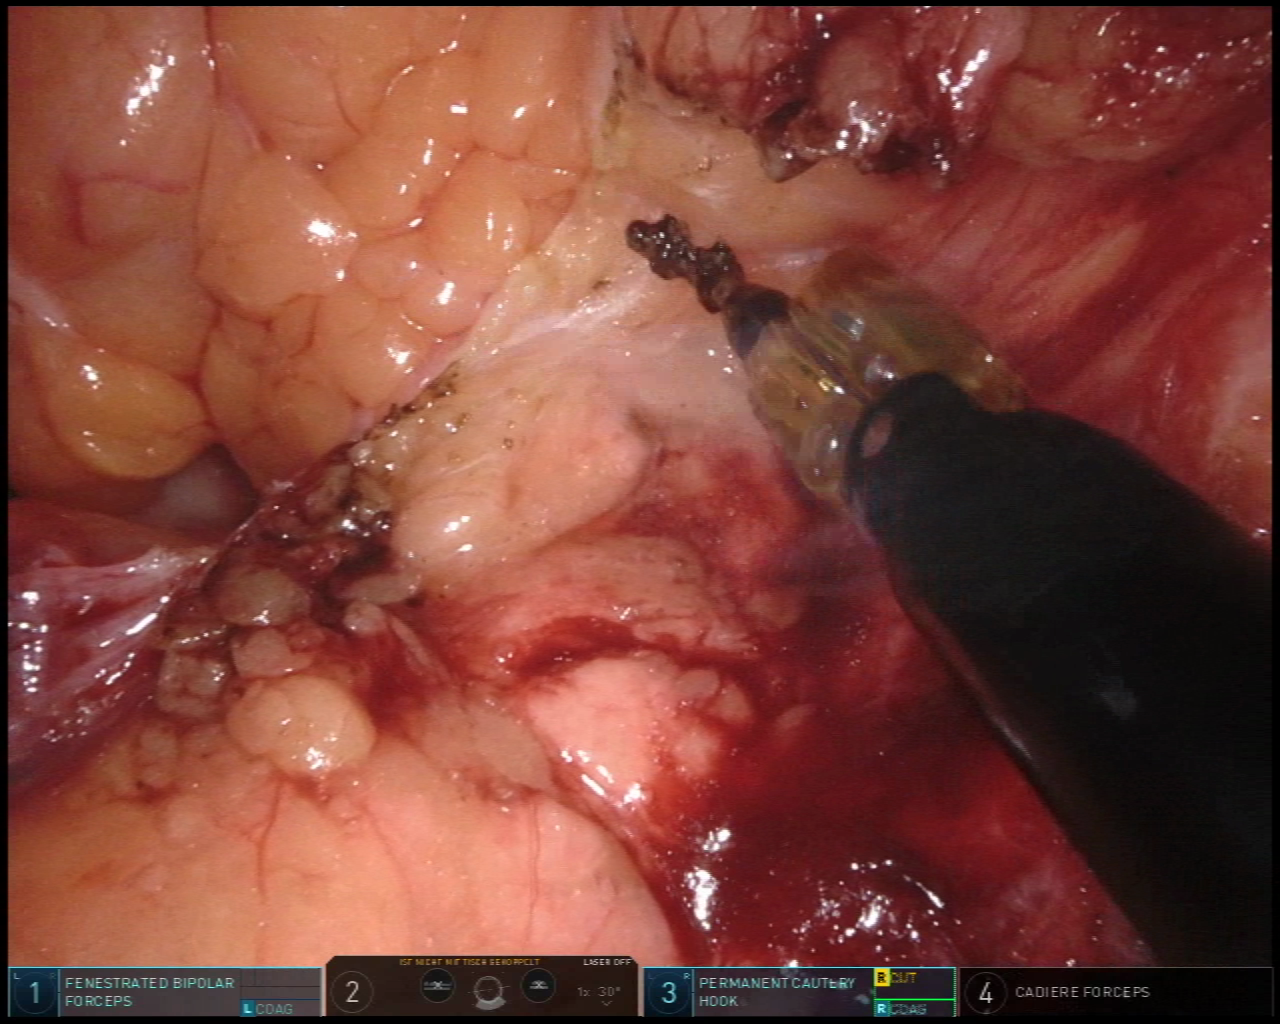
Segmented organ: stomach
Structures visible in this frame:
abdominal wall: no
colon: no
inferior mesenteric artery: no
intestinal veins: no
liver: no
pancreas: yes
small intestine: no
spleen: no
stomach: yes
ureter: no
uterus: no
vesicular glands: no